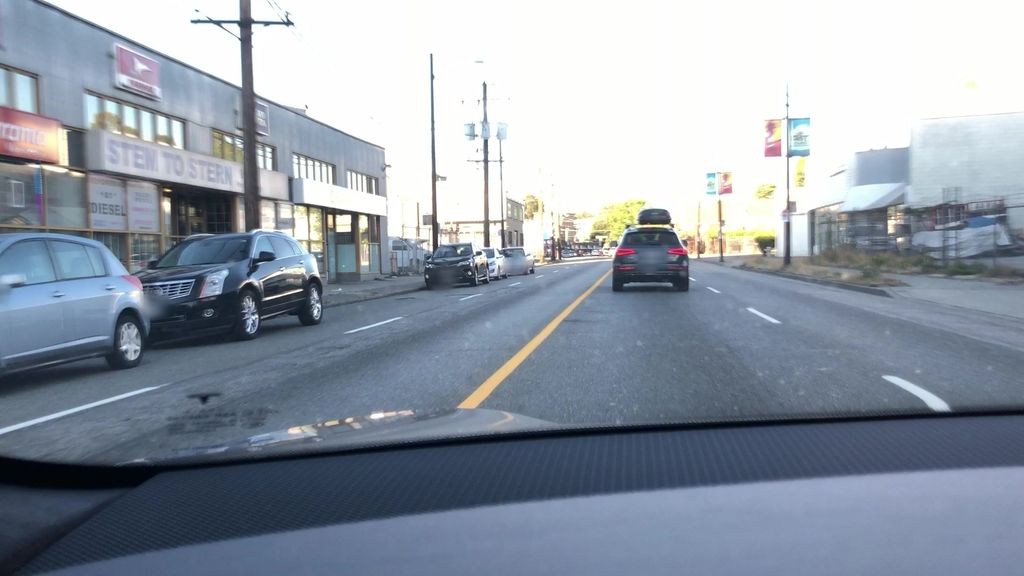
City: vancouver